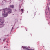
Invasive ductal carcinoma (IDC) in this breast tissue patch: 1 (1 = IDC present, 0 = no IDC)